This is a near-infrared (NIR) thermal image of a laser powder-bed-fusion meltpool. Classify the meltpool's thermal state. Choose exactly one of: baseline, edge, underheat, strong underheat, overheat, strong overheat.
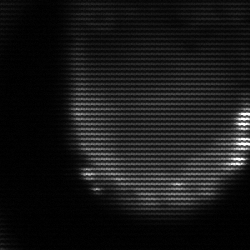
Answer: edge